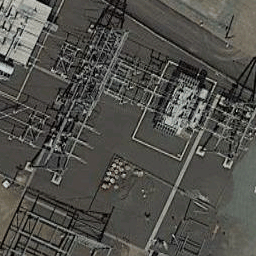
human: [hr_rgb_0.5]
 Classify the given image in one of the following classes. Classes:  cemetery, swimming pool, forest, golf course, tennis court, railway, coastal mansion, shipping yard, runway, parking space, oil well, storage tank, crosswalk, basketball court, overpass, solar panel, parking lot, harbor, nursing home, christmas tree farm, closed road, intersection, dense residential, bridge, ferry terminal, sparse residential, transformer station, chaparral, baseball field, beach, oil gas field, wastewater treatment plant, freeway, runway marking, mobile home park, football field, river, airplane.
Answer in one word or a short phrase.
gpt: transformer station